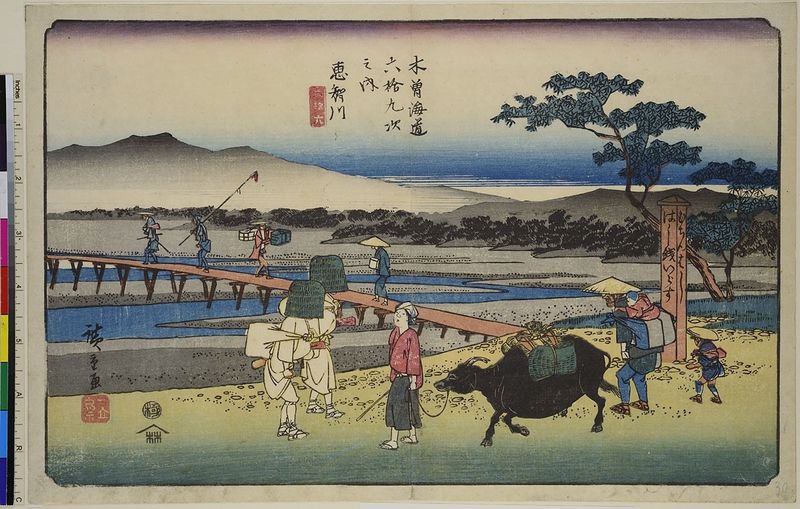
Titel: Echikawa, Blatt 66 aus der Serie: Die 69 Stationen des Kisokaido
Künstler: Utagawa Hiroshige
Standort: Hamburg
Institution: Museum für Kunst und Gewerbe Hamburg
Schlagwörter: meer, wasser, bäume, fluss, menschen, ufer, hüte, steine, brücke, kind, pflanzen, holzschnitt, körbe, berge, gebirge, druckgraphik, druckgrafik, viadukt, lasttier, zeit, ochsen, träger, farbholzschnitt, tourismus, reisen, reittiere, lasttiere, edo, reproduktionen, druckerzeugnisse, aquädukt, ukiyo, landverkehr, reisegepäck, gepäck, echikawa